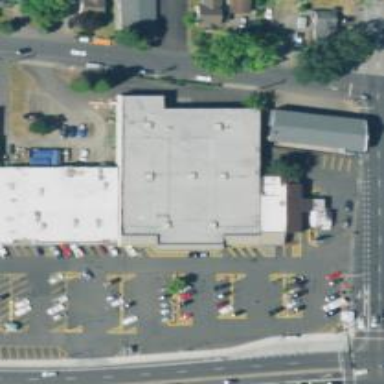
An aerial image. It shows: Department store building.